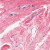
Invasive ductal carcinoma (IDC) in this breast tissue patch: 0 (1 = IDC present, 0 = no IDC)